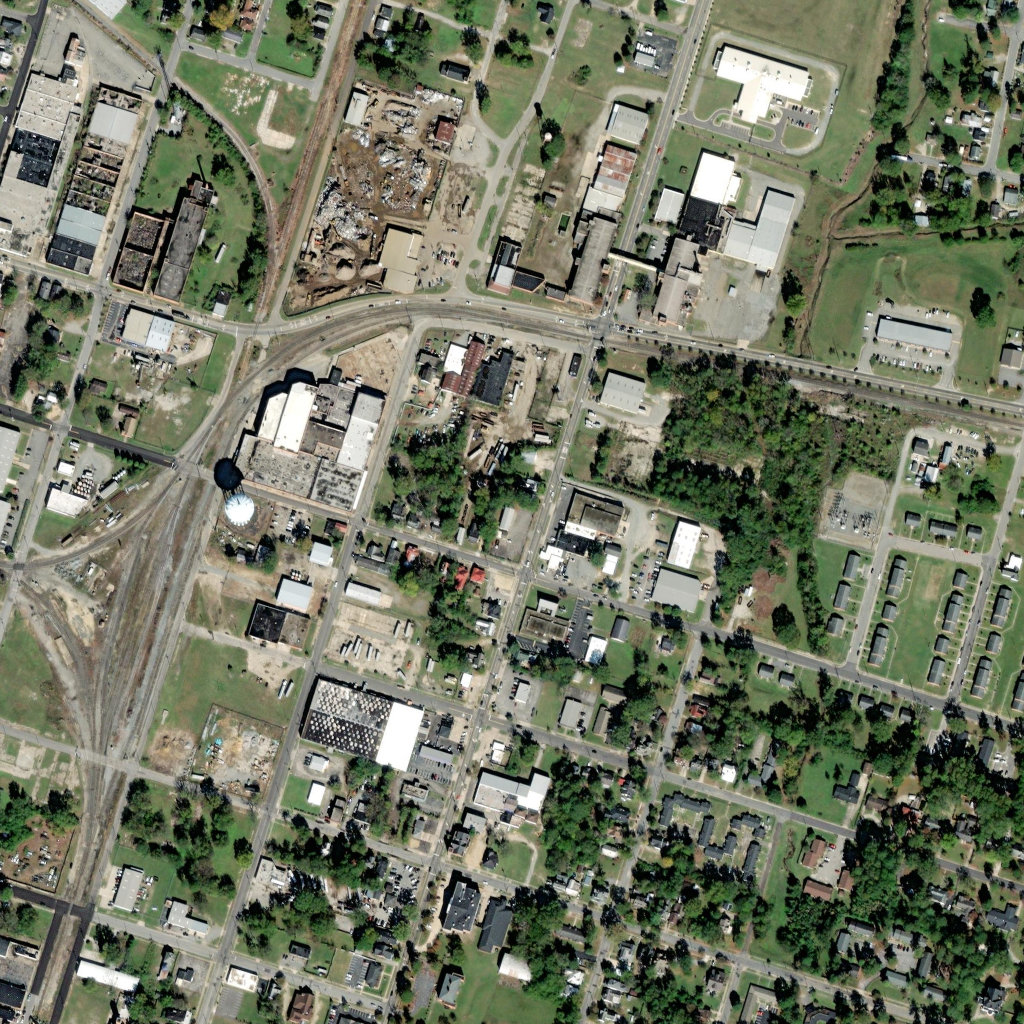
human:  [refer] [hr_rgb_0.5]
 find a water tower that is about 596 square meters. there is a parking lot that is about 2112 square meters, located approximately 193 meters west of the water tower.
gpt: <box>[[21, 48, 24, 51, 0]]</box>

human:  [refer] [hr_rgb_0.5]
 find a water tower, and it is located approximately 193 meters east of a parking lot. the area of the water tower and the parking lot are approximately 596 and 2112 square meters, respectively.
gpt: <box>[[21, 48, 25, 51, 0]]</box>

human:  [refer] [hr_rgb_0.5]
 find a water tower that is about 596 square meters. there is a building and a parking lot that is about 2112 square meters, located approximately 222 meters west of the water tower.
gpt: <box>[[21, 48, 24, 51, 0]]</box>